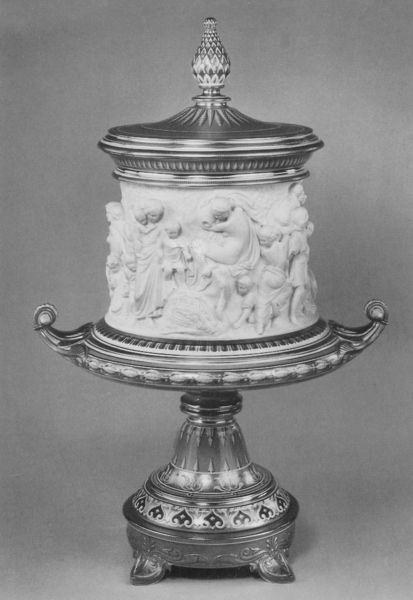
Titel: Deckelgefäß, kleine Vase im neugriechischen Stil, mit umlaufendem Biscuit-Relief nach dem von Friedrich Drake geschaffenen Denkmal Friedrich Wilhelms III. im Tiergarten (KPM)
Künstler: Julius Mantel
Institution: Berlin, Berlin-Museum
Schlagwörter: fuß, weiß, frauen, silber, sockel, kinder, rund, krug, relief, figuren, tischlampe, metall, fotografie, deckel, gefäß, schwarzweiß, gravur, pokal, behälter, verzierungen, deckelpokal, elfenbejn, deckelpikal